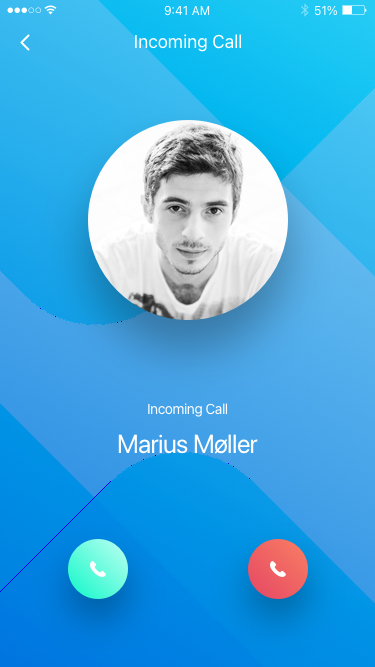
Text in this UI design:
Marius Møller
Incoming Call
Incoming Call